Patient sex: M
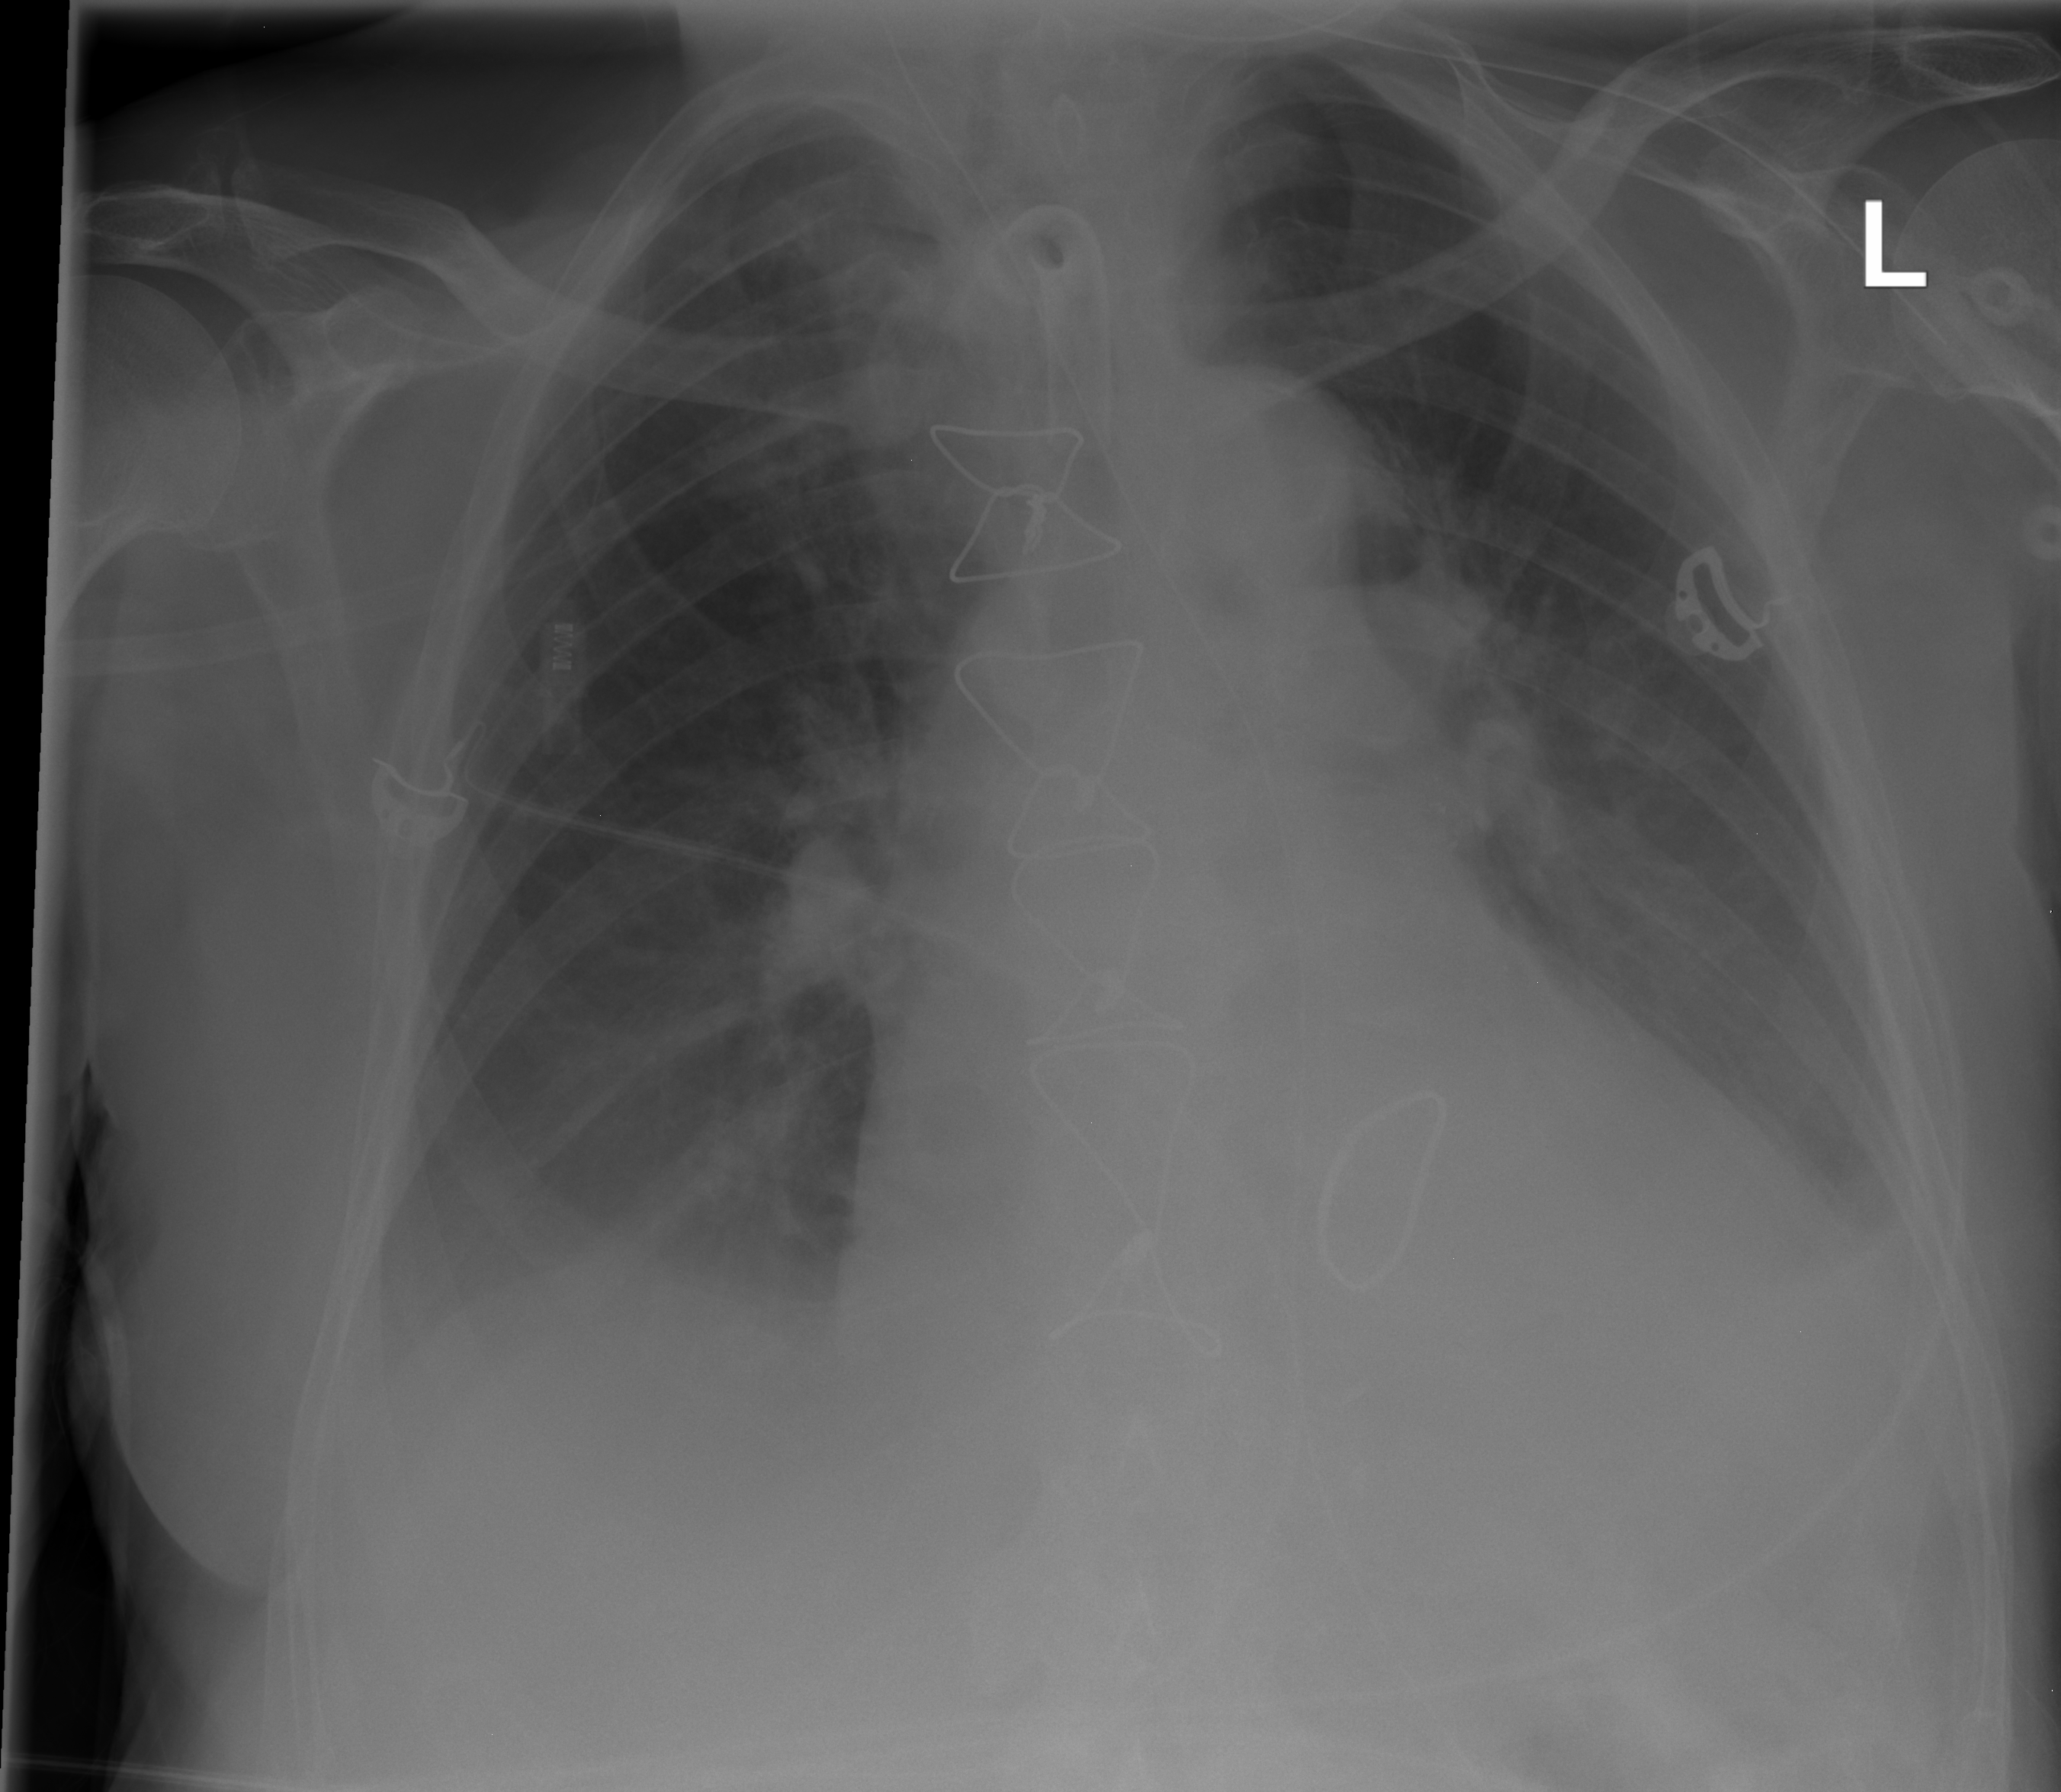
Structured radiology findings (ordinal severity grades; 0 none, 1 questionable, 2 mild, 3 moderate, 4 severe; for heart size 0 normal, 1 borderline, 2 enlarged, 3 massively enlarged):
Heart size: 2
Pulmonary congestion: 0
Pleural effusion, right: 2
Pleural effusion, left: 2
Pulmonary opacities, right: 0
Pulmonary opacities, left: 0
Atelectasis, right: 2
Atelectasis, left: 2